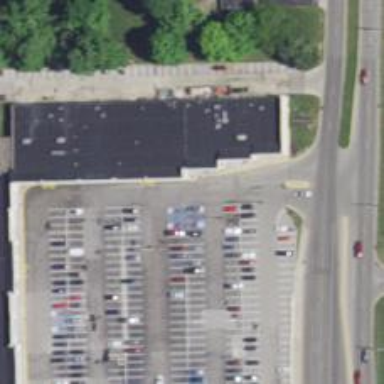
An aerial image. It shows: Alley classified as service road.